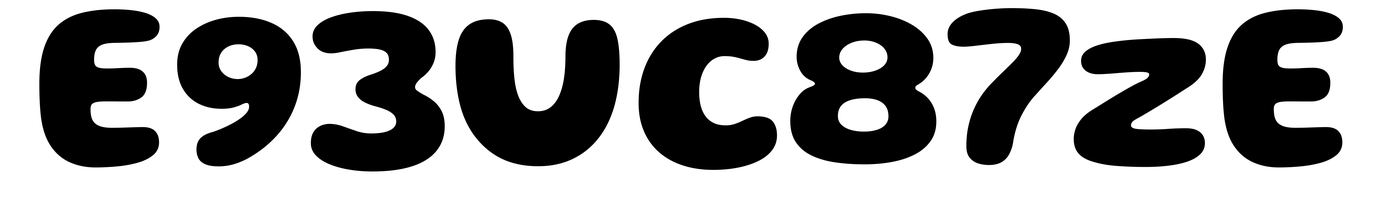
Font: Gluten_Bold